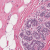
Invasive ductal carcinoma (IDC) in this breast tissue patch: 0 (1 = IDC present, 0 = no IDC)